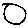
Label: circle